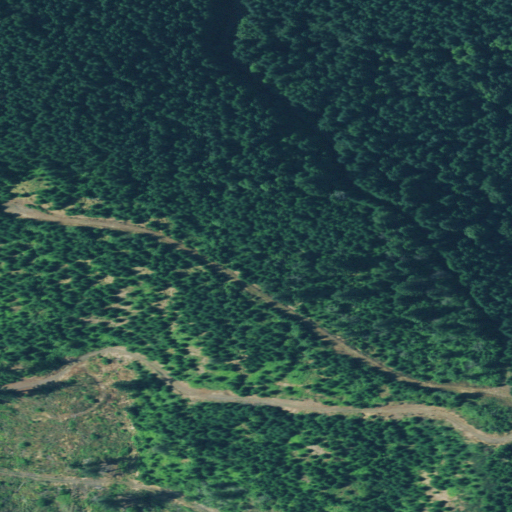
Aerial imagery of ridge(s) in Oregon named David Hill containing evergreen forest, shrub, and mixed forest